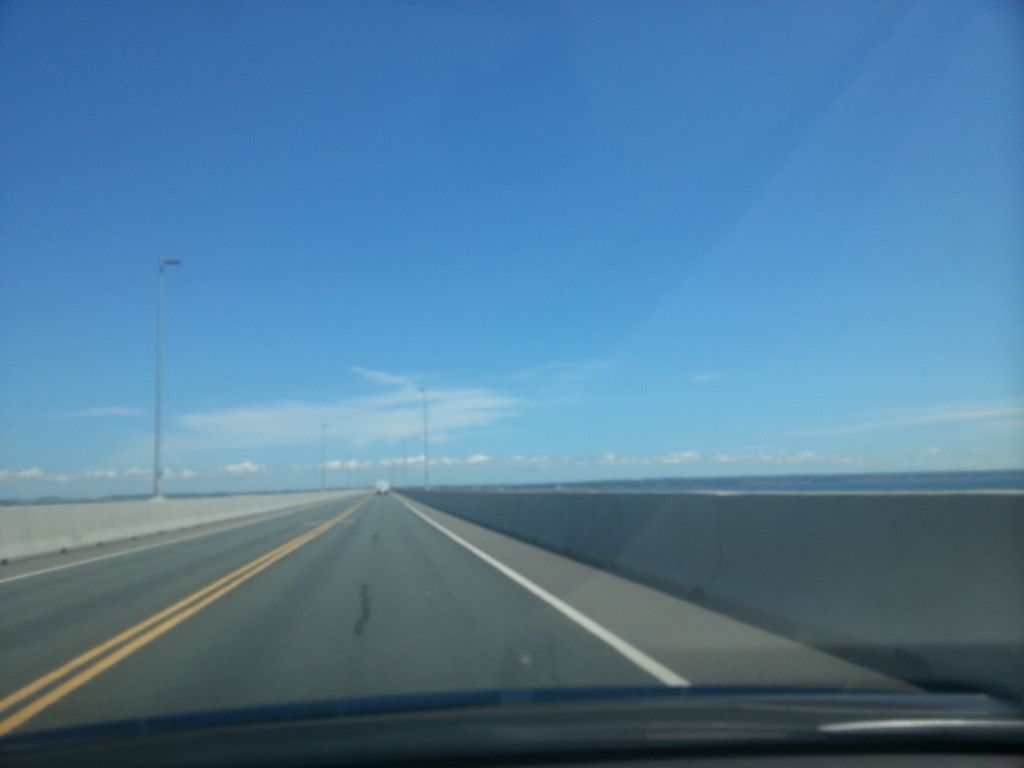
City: charlottetown